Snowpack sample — Buffalo Mountain, Silverthorne, Colorado, USA (2/22/26, 2:02 PM MST)
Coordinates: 39.622, -106.113
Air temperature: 33 °F
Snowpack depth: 63 cm
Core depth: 50 cm
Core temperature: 26.6 °F
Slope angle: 11°, slope face: 116°
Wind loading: low
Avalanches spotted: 0
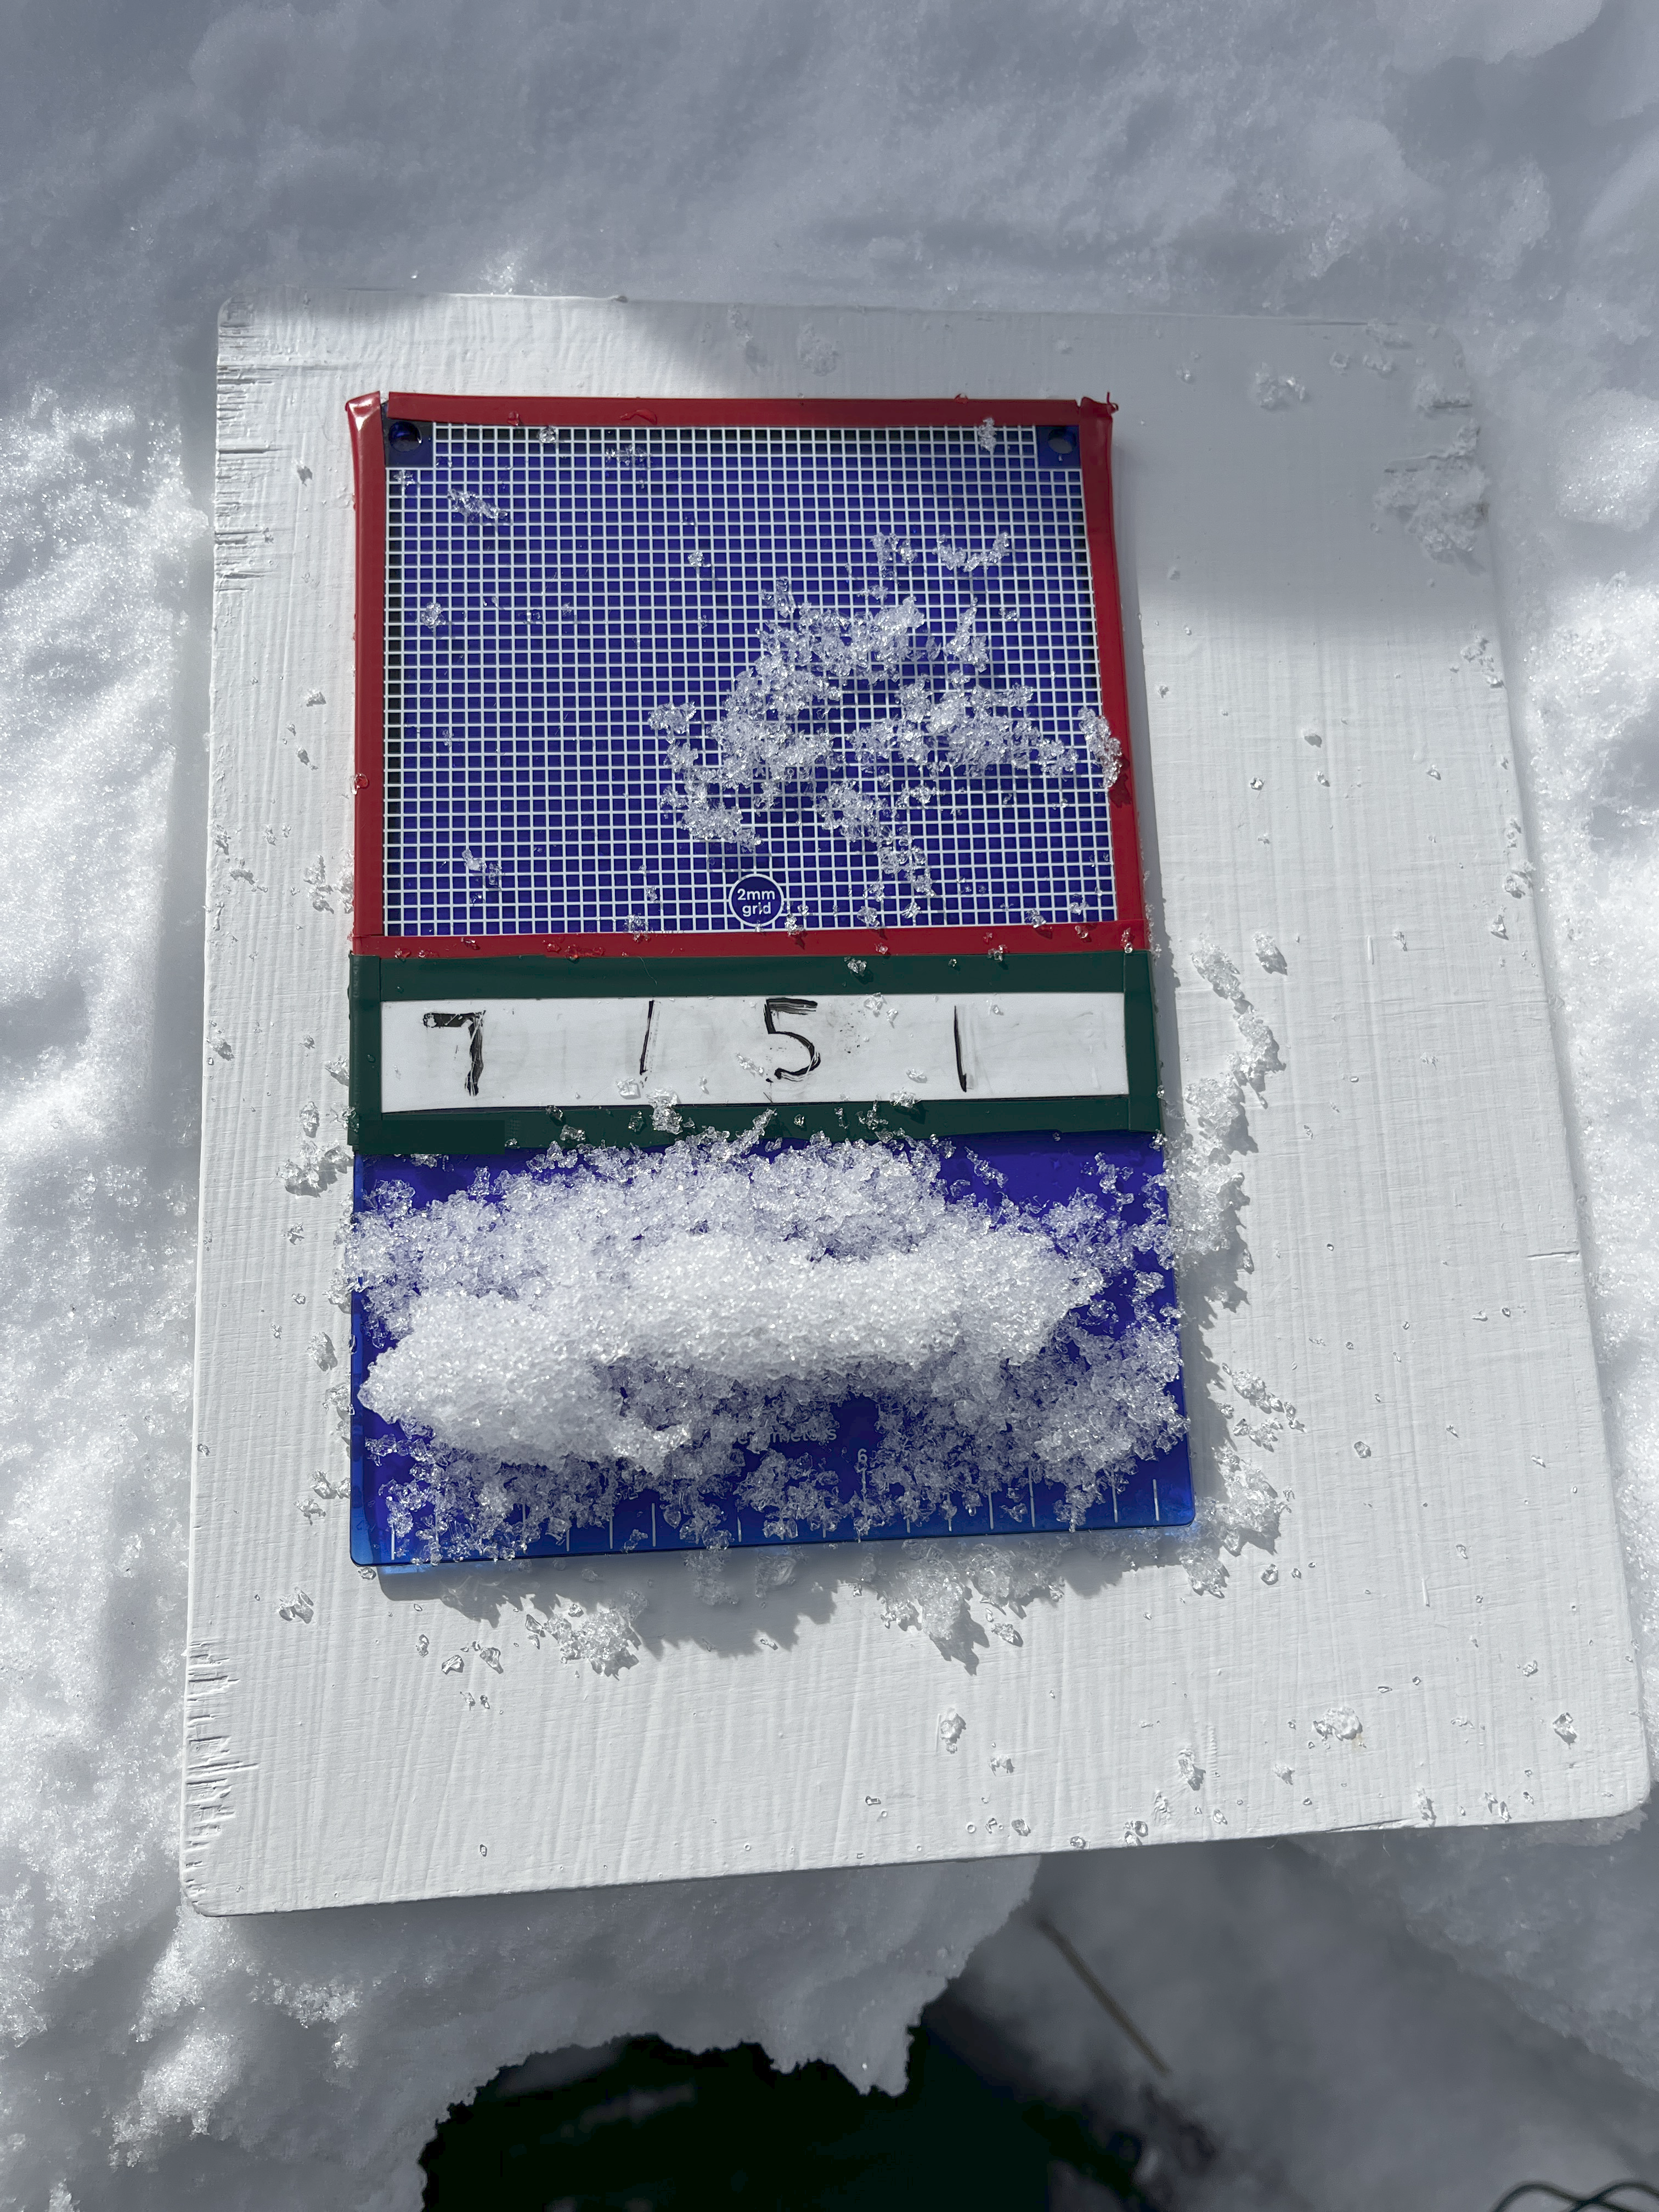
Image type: crystal_card
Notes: In a firebreak similar to site 1, minimal wind loading with no spotted avalanches (not many faces in view though)